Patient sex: M
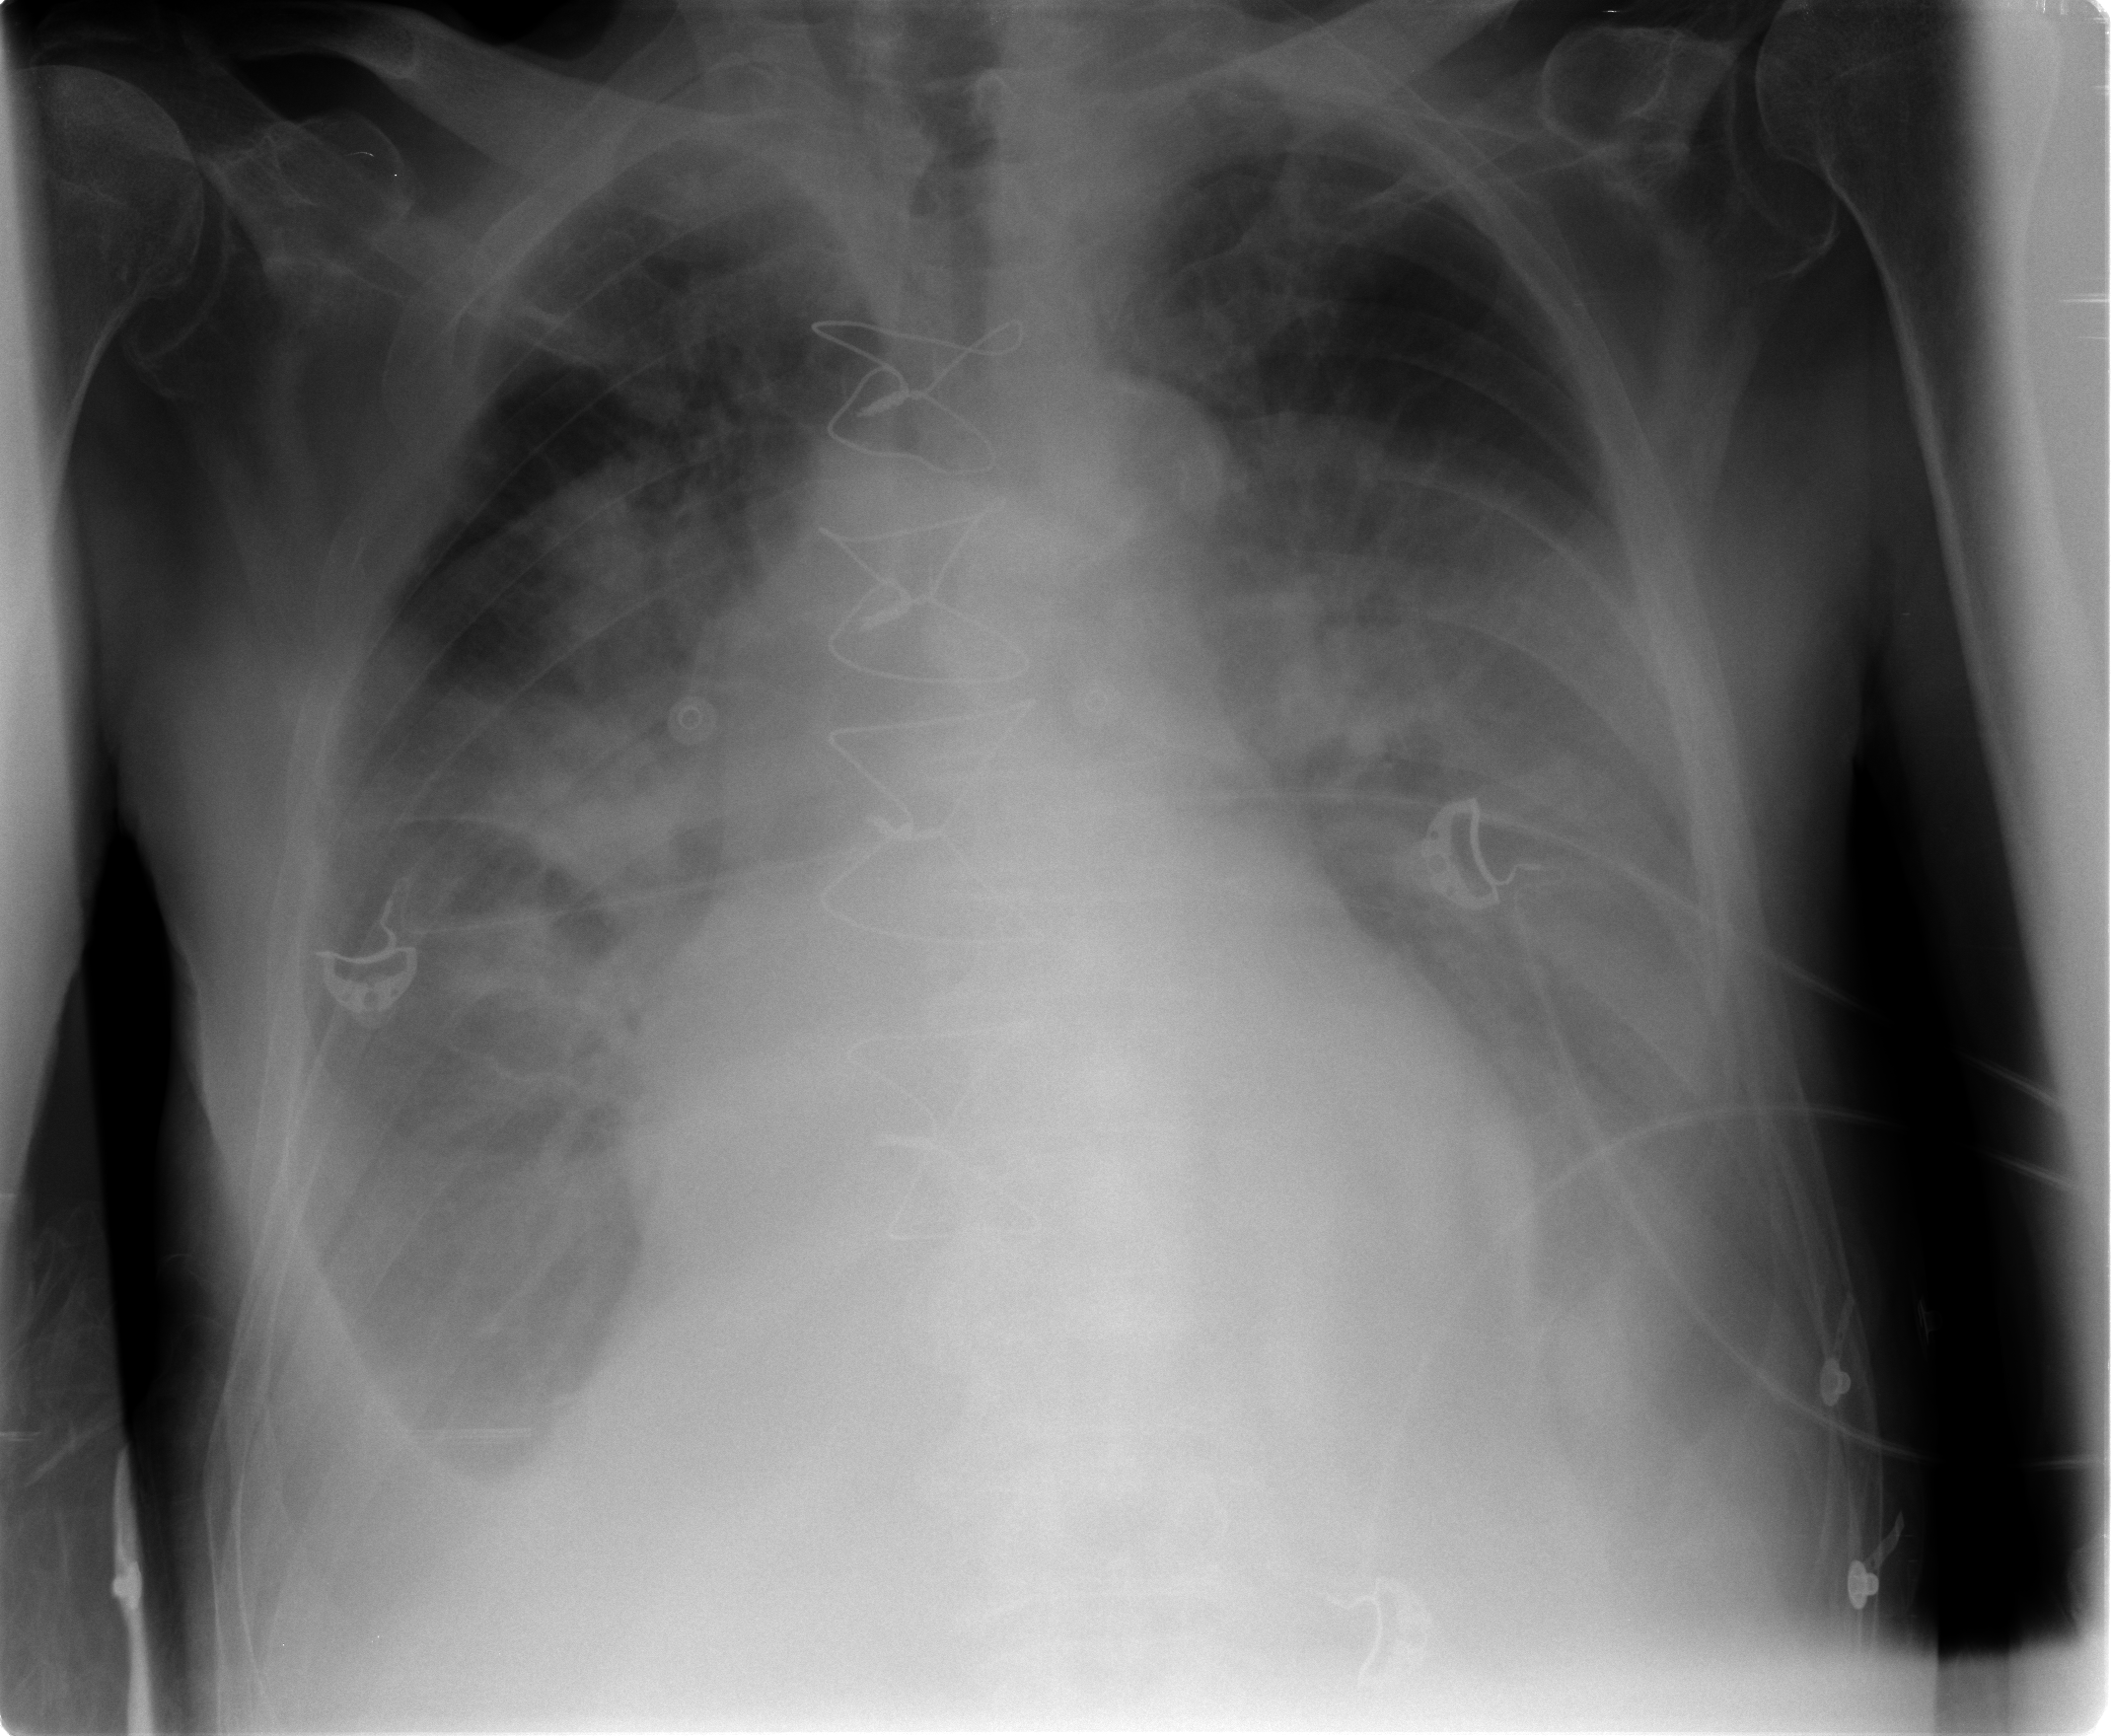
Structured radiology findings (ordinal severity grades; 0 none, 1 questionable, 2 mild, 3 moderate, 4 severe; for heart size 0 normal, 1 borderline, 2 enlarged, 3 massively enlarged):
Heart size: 2
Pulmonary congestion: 3
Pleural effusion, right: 3
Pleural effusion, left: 3
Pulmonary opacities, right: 2
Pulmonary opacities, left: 1
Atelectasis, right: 2
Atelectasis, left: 2